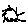
Label: sun